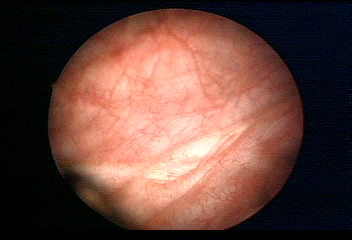
Modality: WLC
Class: Normal mucosa
Bladder cancer association: No